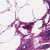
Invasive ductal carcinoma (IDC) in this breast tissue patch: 0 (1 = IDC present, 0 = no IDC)